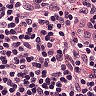
Metastatic tissue present: no